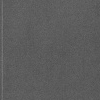
Atmospheric dust classification: dusty